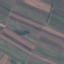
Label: AnnualCrop